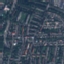
Label: Residential